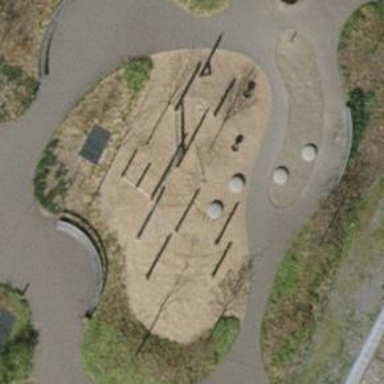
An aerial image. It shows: Bench for seating.